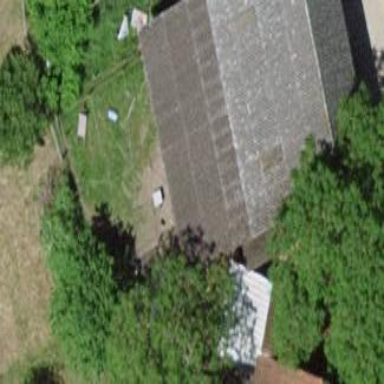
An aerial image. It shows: Garage.